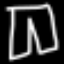
Label: pants